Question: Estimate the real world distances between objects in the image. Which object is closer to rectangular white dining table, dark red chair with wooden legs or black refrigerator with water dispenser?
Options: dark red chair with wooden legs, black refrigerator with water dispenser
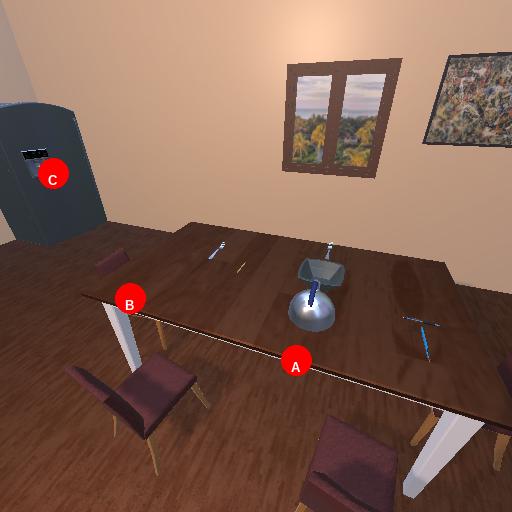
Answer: dark red chair with wooden legs